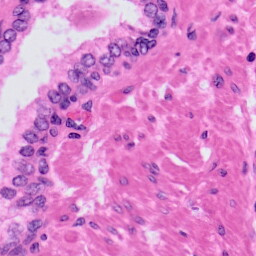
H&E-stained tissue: Prostate